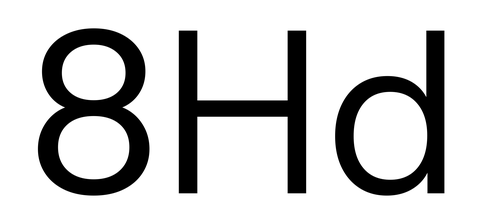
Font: InstrumentSans_Regular